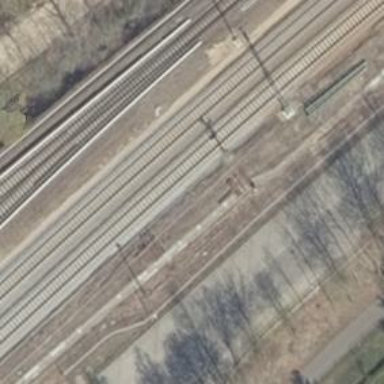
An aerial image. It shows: Railway signal.